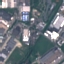
Land use / land cover: Industrial